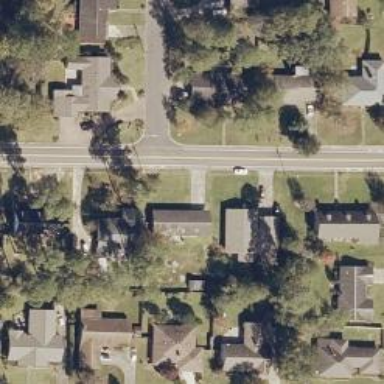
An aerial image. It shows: Neighborhood.